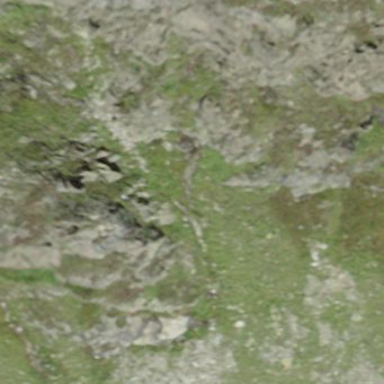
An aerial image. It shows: Landscape dominated by bare rock.